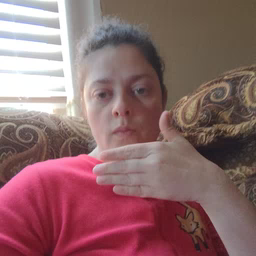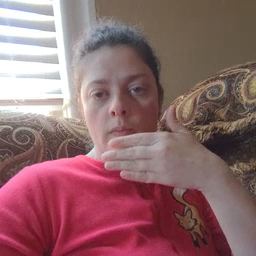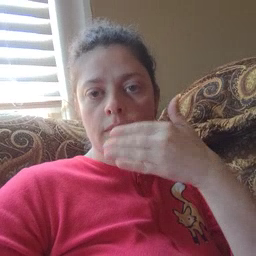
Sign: now